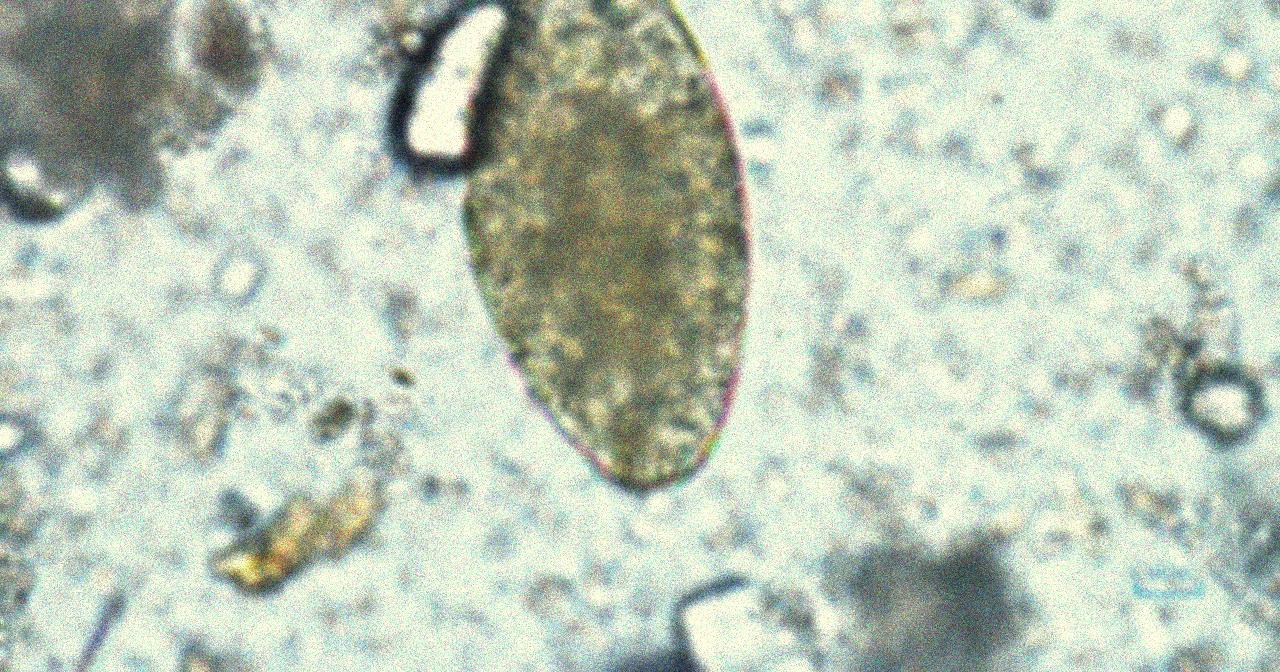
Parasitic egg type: Fasciolopsis buski